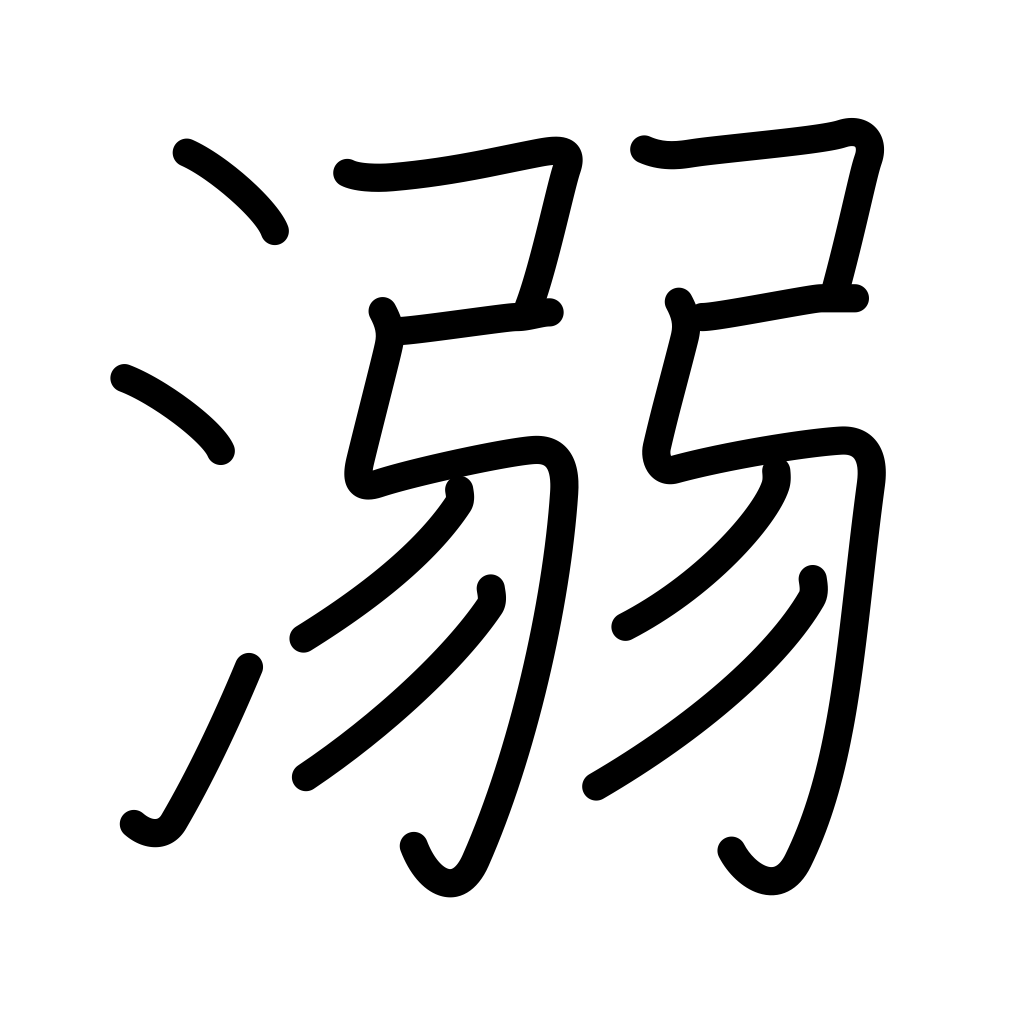
Meaning: drown, indulge